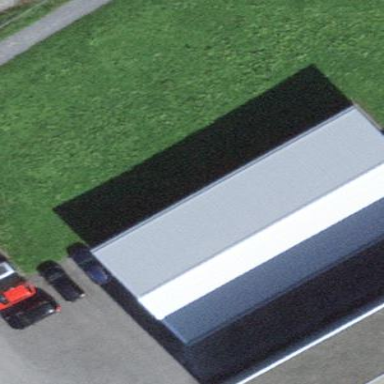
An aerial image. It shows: Industrial building.